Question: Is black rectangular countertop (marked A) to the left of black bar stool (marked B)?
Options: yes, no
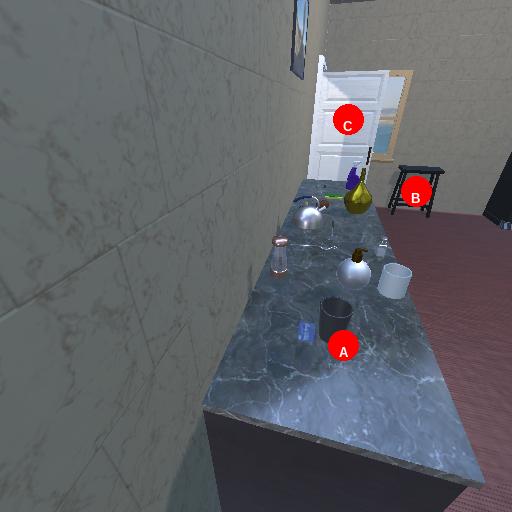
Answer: yes